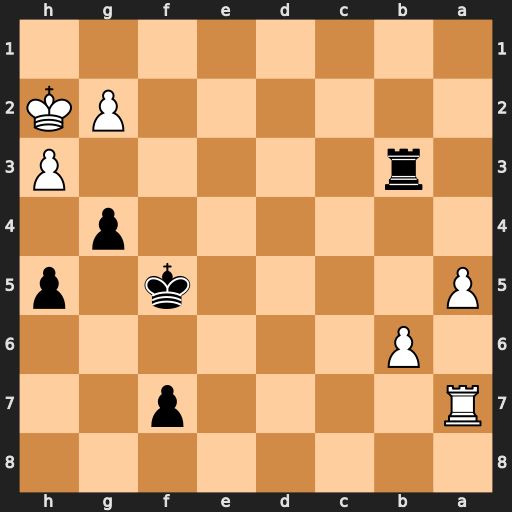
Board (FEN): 8/R4p2/1P6/P4k1p/6p1/1r5P/6PK/8
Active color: b
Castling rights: -
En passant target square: -
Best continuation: g3+ Kg1 Rb1#